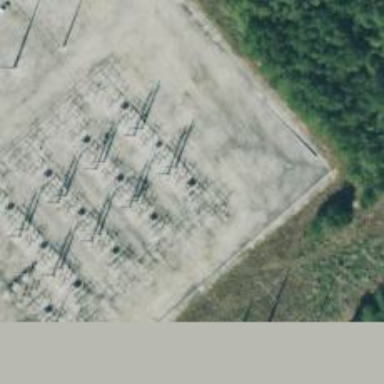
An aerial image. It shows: Switch for power supply.